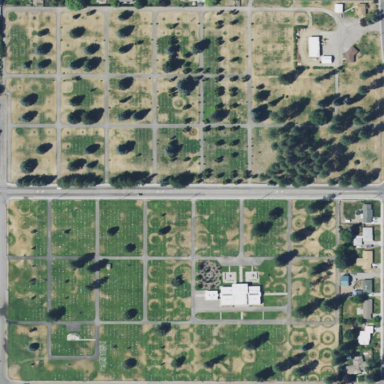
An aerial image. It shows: Cemetery.